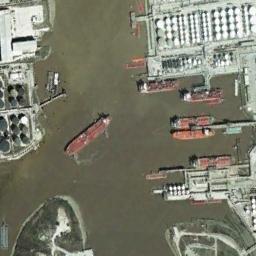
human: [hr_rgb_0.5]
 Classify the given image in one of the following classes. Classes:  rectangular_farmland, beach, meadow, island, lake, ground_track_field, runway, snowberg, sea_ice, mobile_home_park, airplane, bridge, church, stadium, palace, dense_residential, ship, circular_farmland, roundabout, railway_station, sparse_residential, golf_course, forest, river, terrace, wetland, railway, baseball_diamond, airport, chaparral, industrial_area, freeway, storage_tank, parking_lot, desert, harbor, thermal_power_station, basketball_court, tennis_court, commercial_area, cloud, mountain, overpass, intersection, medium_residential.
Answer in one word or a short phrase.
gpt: ship